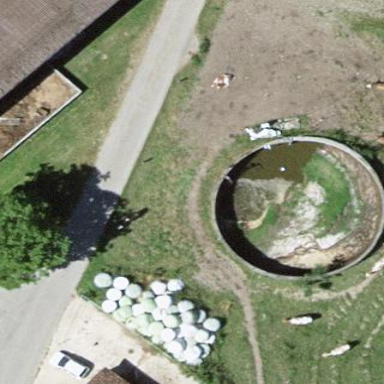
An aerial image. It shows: Storage tank with man-made structure.